Interaction volume radius: 5 \u00c5
Interaction volume height: 30 \u00c5
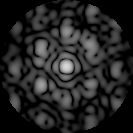
Disorder parameter: 0.538